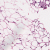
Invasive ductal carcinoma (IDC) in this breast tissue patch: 1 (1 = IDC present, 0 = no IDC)